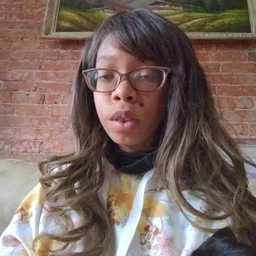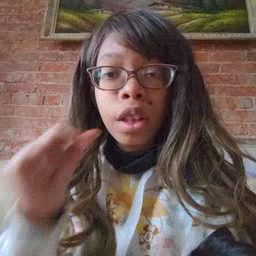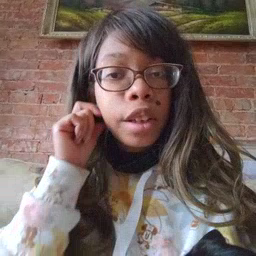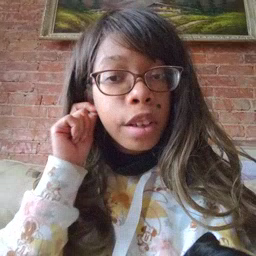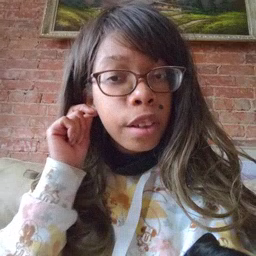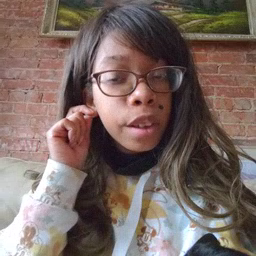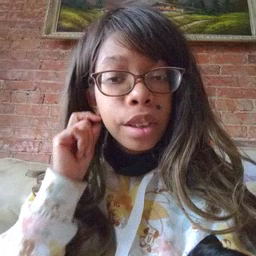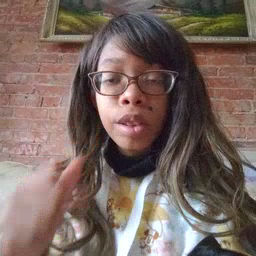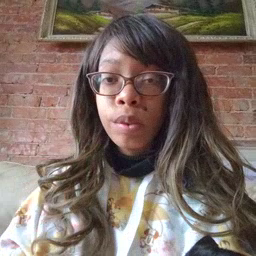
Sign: ear